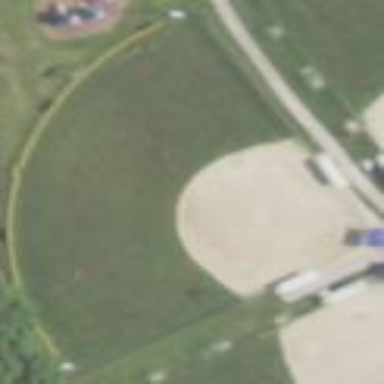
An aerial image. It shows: Baseball pitch for leisure and sports activities.